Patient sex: F
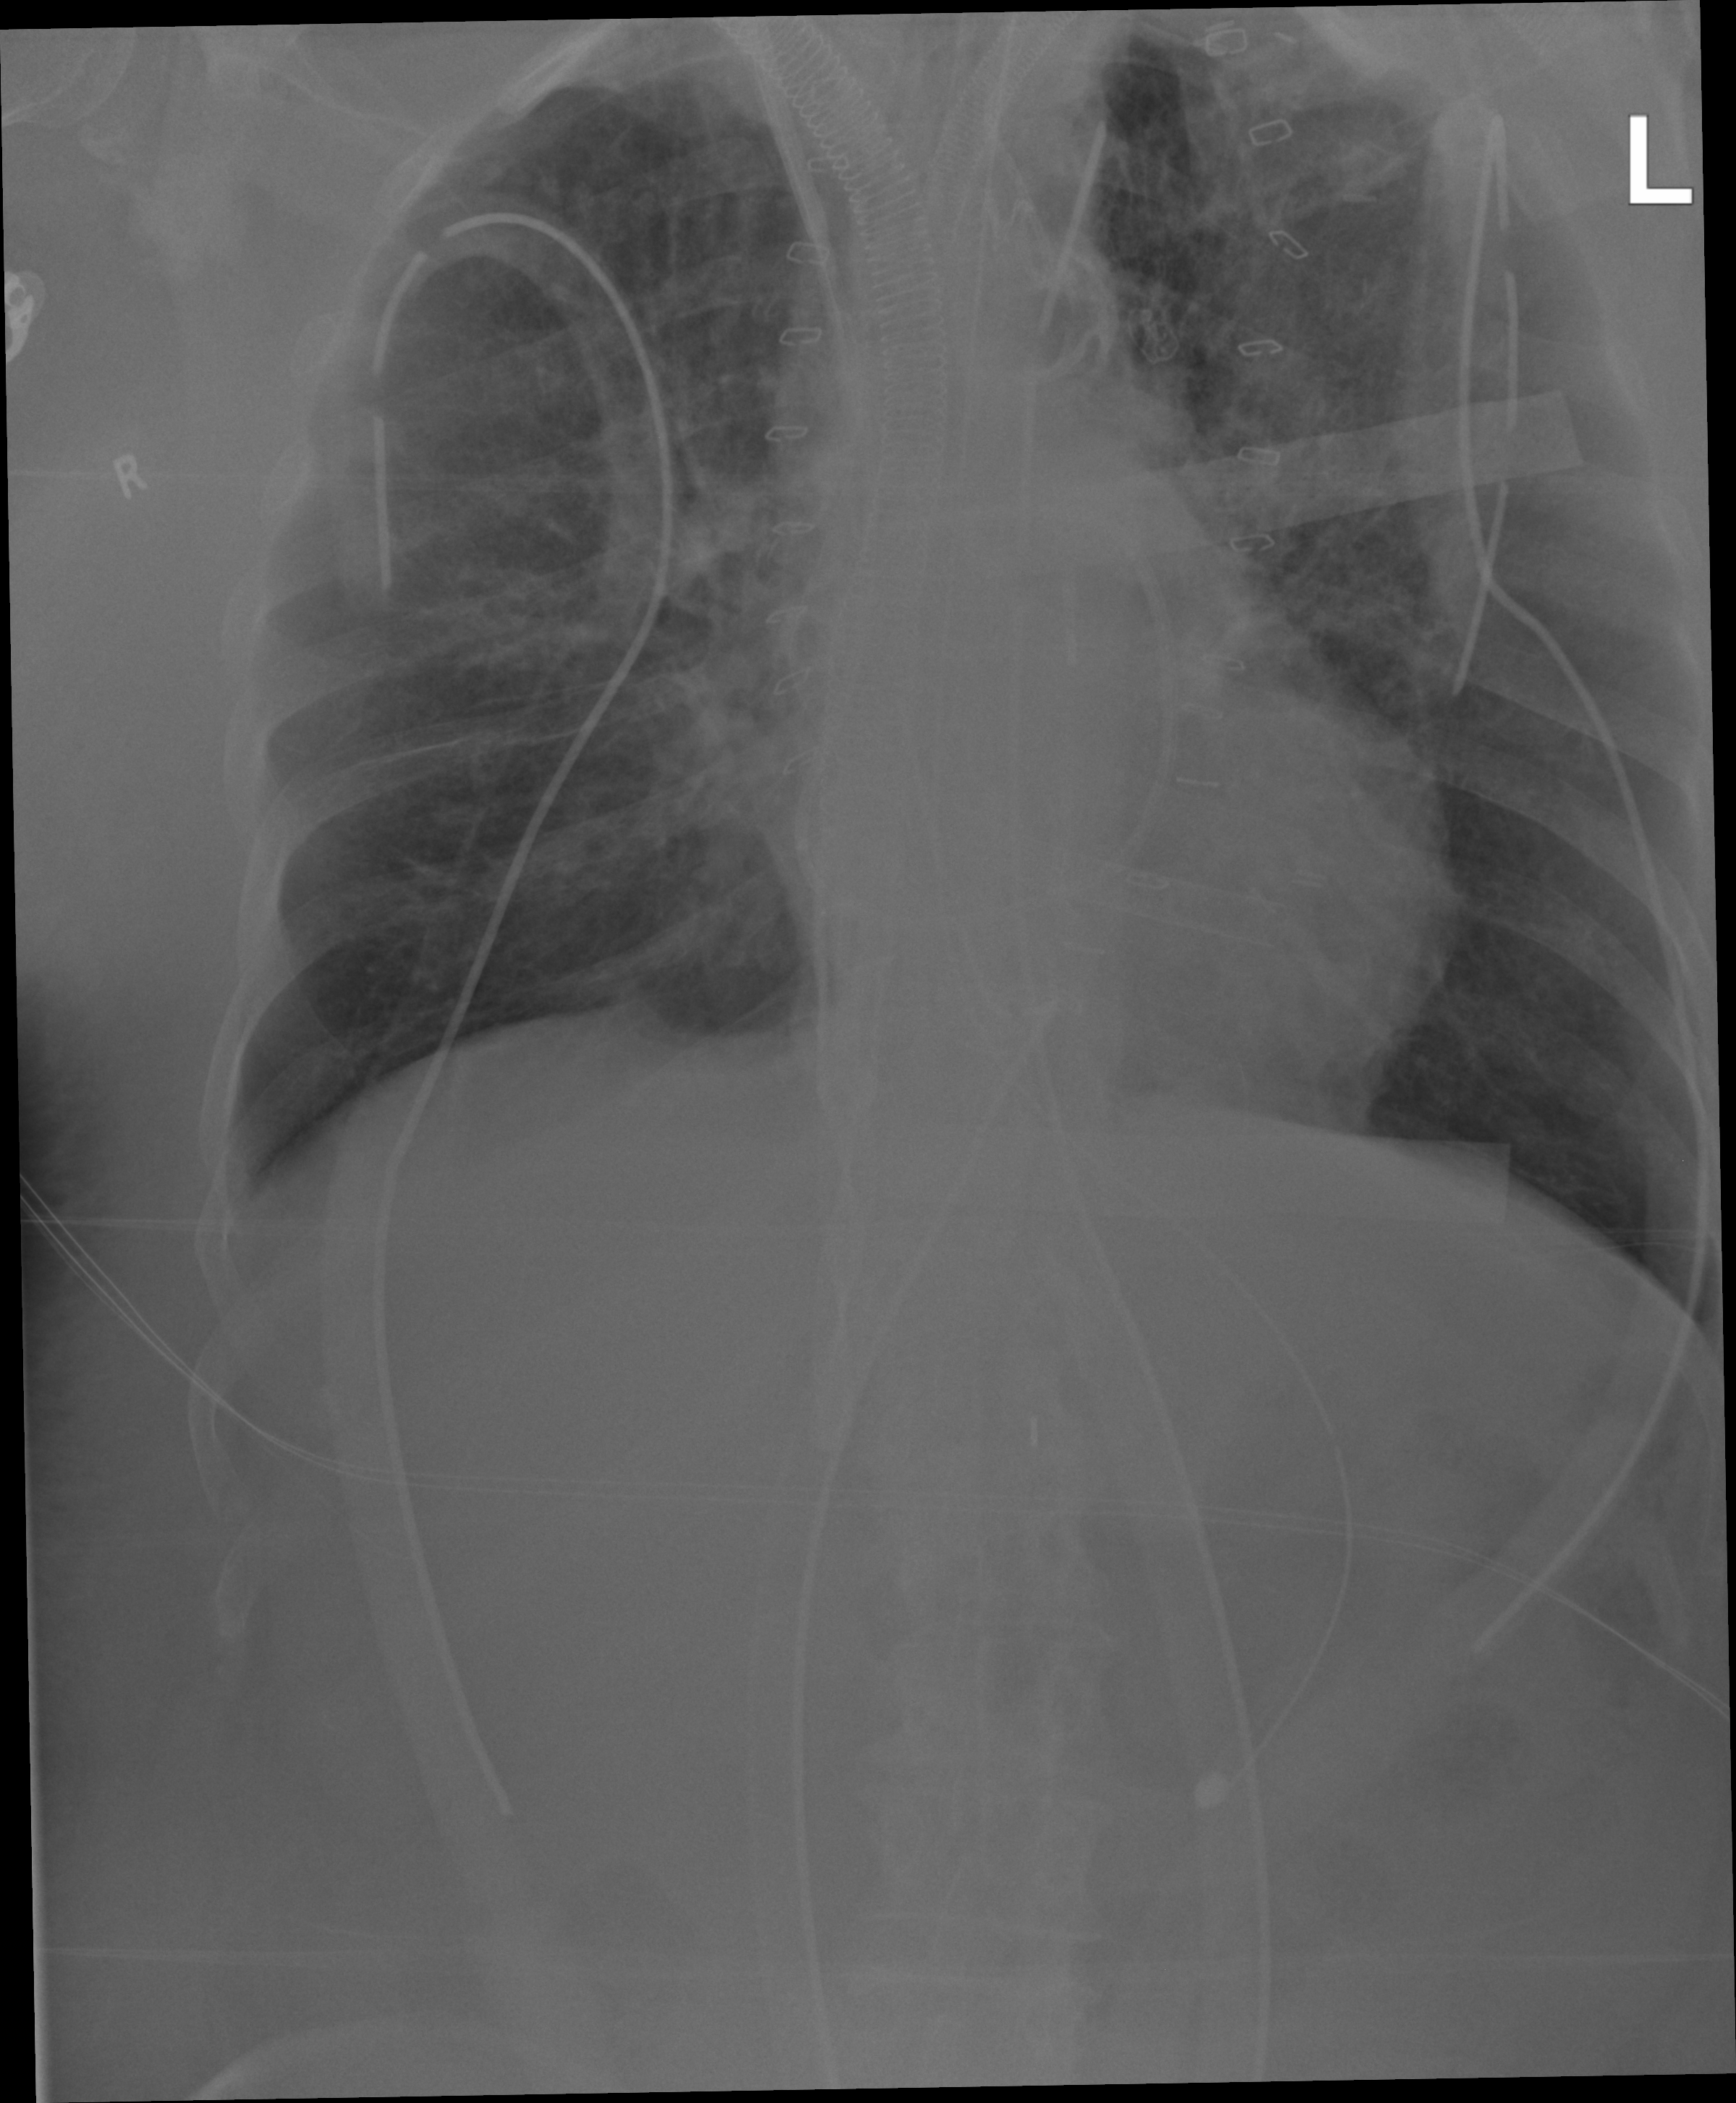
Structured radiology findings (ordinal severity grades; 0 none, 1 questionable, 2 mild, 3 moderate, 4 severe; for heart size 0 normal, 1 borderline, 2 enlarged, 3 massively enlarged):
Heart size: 0
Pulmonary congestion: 2
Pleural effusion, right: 1
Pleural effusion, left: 0
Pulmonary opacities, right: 3
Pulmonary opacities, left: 2
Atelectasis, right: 2
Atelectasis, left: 1